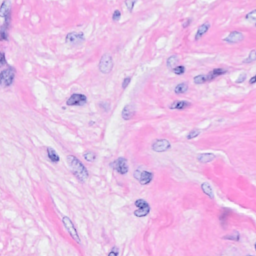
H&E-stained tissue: Breast